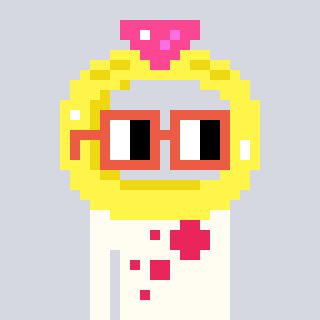
a pixel art character with square orange glasses, a ring-shaped head and a grayscale-colored body on a cool background